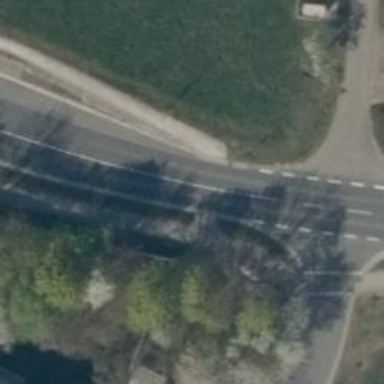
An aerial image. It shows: Cycleway with concrete surface.